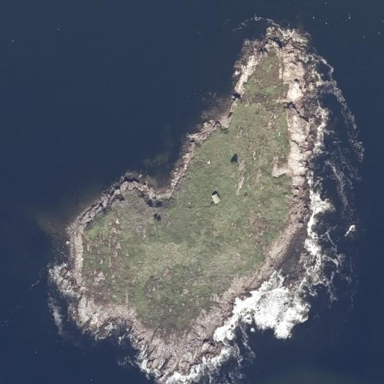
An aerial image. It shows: Islet located along the natural coastline.